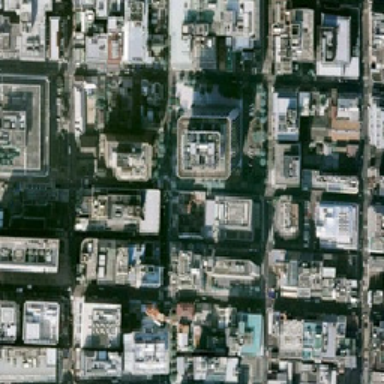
The dense business district is divided into small pieces .